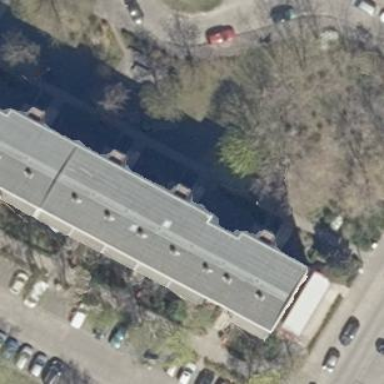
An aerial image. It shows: Apartment building with flat roof.